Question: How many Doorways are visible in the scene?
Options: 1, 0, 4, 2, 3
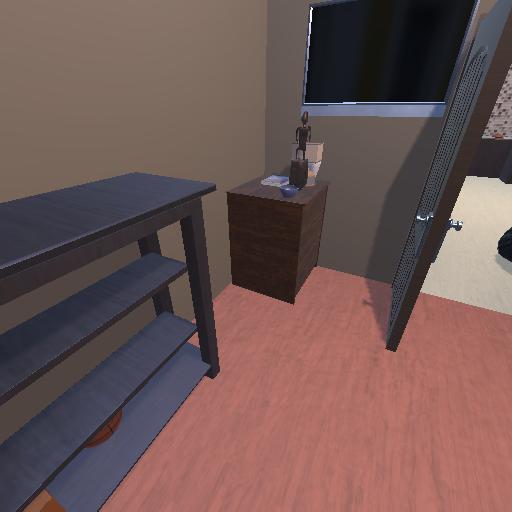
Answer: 1